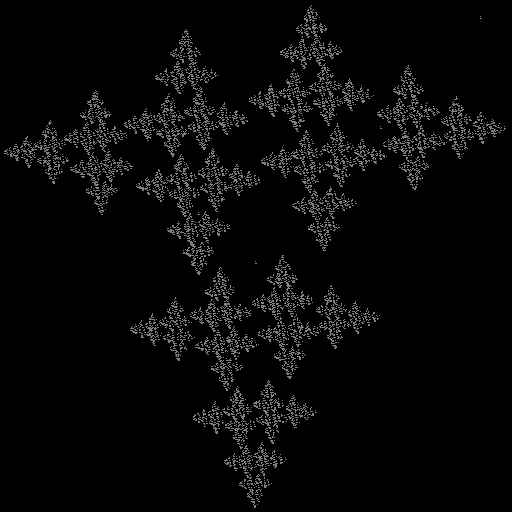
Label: crystal